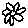
Label: flower